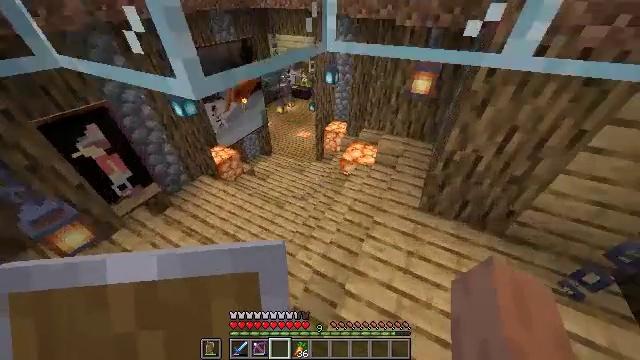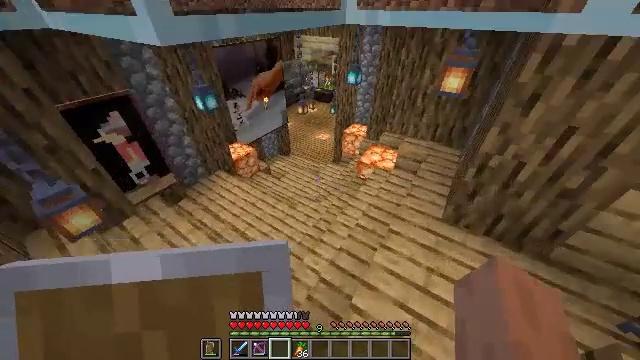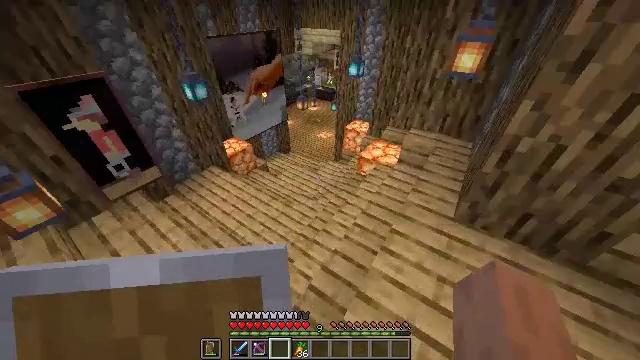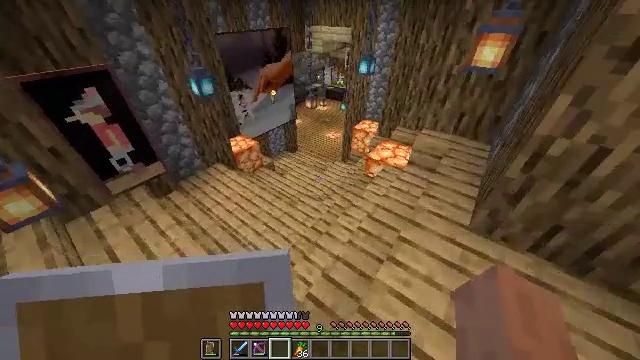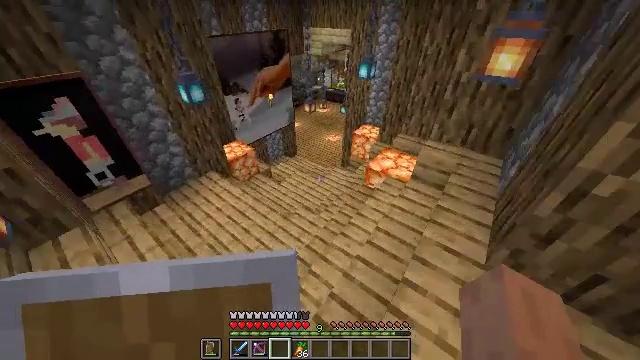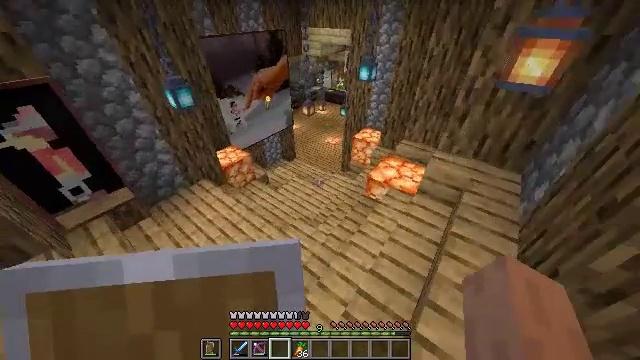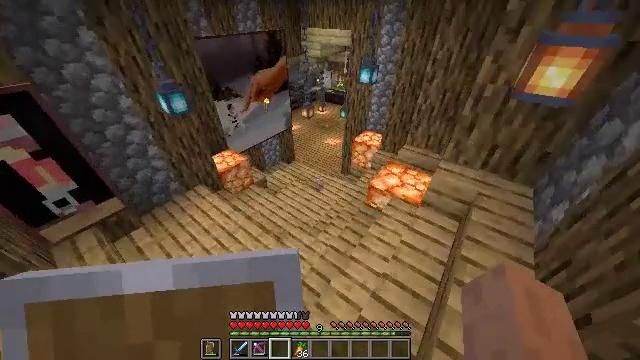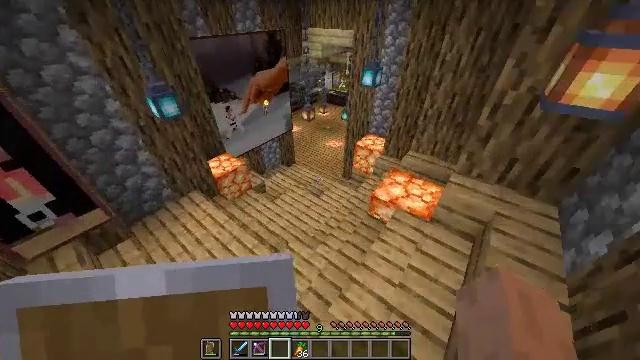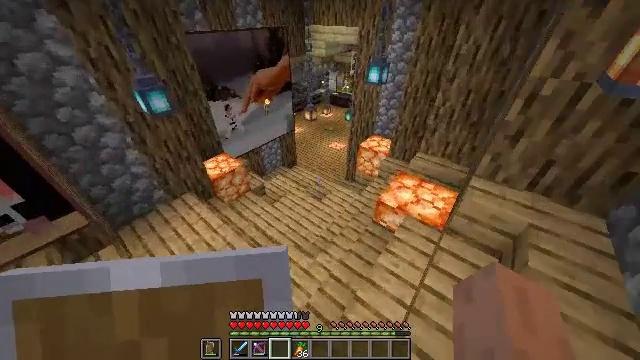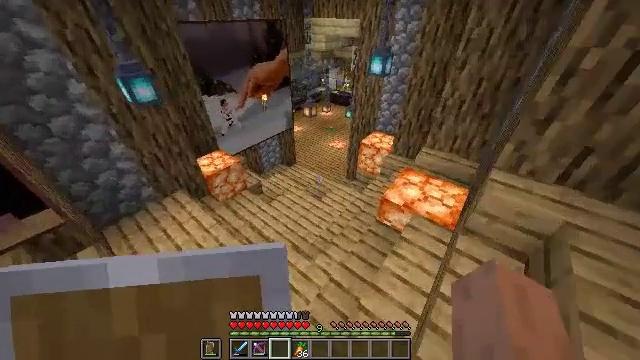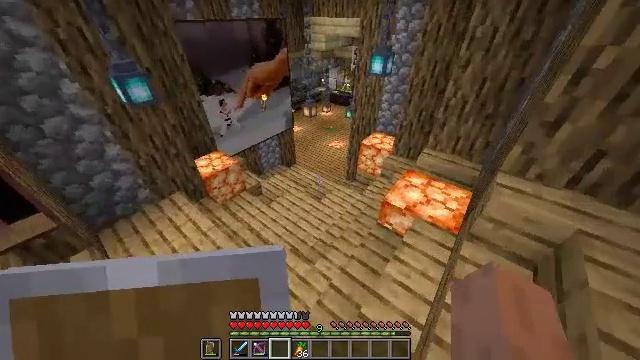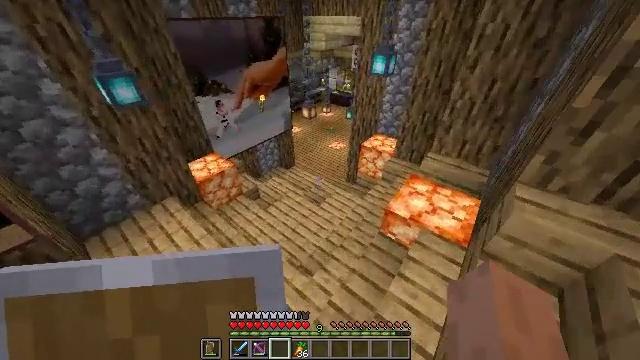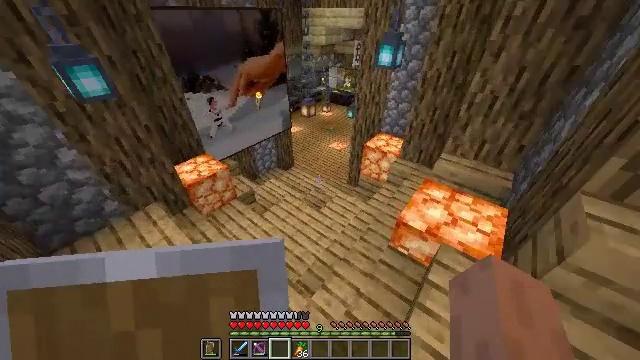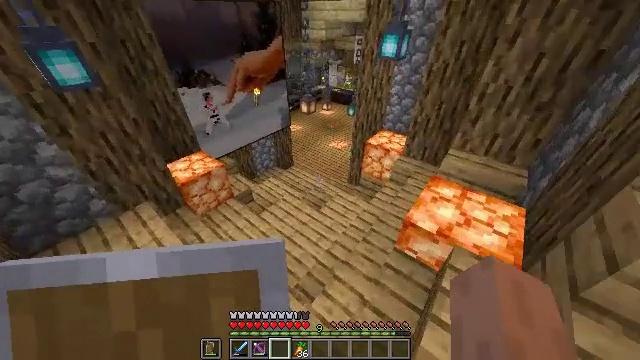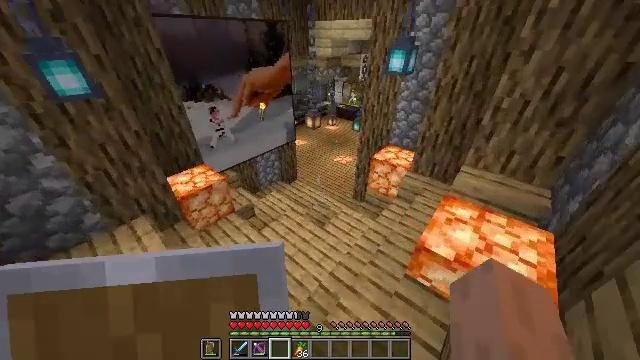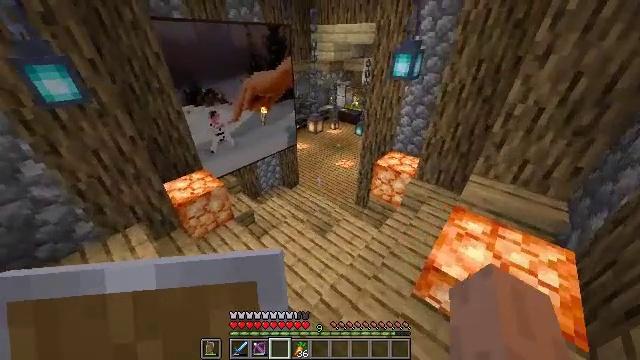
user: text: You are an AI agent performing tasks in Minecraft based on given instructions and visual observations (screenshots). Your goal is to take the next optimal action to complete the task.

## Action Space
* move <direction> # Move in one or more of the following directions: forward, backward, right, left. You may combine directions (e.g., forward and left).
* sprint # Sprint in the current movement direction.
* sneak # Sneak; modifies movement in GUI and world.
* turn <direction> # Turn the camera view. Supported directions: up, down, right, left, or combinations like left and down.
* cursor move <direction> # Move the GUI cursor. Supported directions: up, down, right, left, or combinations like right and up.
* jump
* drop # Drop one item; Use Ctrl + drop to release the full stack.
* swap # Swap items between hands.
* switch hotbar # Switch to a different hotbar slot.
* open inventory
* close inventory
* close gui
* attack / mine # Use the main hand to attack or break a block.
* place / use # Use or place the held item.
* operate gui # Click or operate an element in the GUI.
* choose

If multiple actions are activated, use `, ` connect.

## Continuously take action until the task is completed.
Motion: motion action
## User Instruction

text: Gather some oak planks.
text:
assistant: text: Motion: move forward and move right, turn left and up
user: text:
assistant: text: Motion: move forward
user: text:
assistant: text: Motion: move forward, turn left
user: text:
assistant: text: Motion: move forward
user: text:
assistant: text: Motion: move forward
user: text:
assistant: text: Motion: move forward
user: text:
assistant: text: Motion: move forward
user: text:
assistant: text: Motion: move forward
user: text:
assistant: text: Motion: move forward
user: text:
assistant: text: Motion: move forward
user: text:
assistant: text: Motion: move forward
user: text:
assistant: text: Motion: move forward
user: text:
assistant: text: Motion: move forward
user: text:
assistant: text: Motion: move forward, turn left and up
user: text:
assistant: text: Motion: move forward
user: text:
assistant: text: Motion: move forward
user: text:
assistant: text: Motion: move forward
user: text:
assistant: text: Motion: move forward
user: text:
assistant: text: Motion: move forward
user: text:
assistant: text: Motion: move forward
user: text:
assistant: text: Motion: move forward
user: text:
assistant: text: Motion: move forward
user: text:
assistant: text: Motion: move forward
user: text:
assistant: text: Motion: move forward
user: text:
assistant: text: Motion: move forward
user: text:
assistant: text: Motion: move forward
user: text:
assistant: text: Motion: move forward
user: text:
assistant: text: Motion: move forward
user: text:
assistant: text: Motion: move forward
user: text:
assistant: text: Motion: move forward, turn right